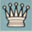
Piece: wQ